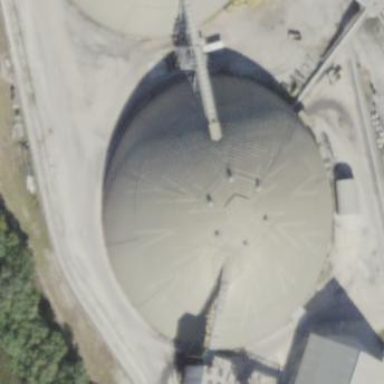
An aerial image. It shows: Storage tank constructed as part of storage tanks building.